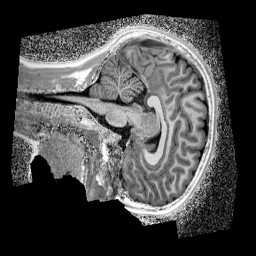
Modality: UNIT1_denoised
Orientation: sagittal
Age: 9
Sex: male
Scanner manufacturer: siemens
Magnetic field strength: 3 T
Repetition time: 4 s
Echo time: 0.00299 s